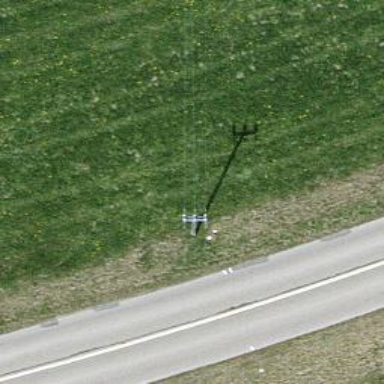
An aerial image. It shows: Minor power line with 3 cables.